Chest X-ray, AP view. Patient: 48 years old, sex F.
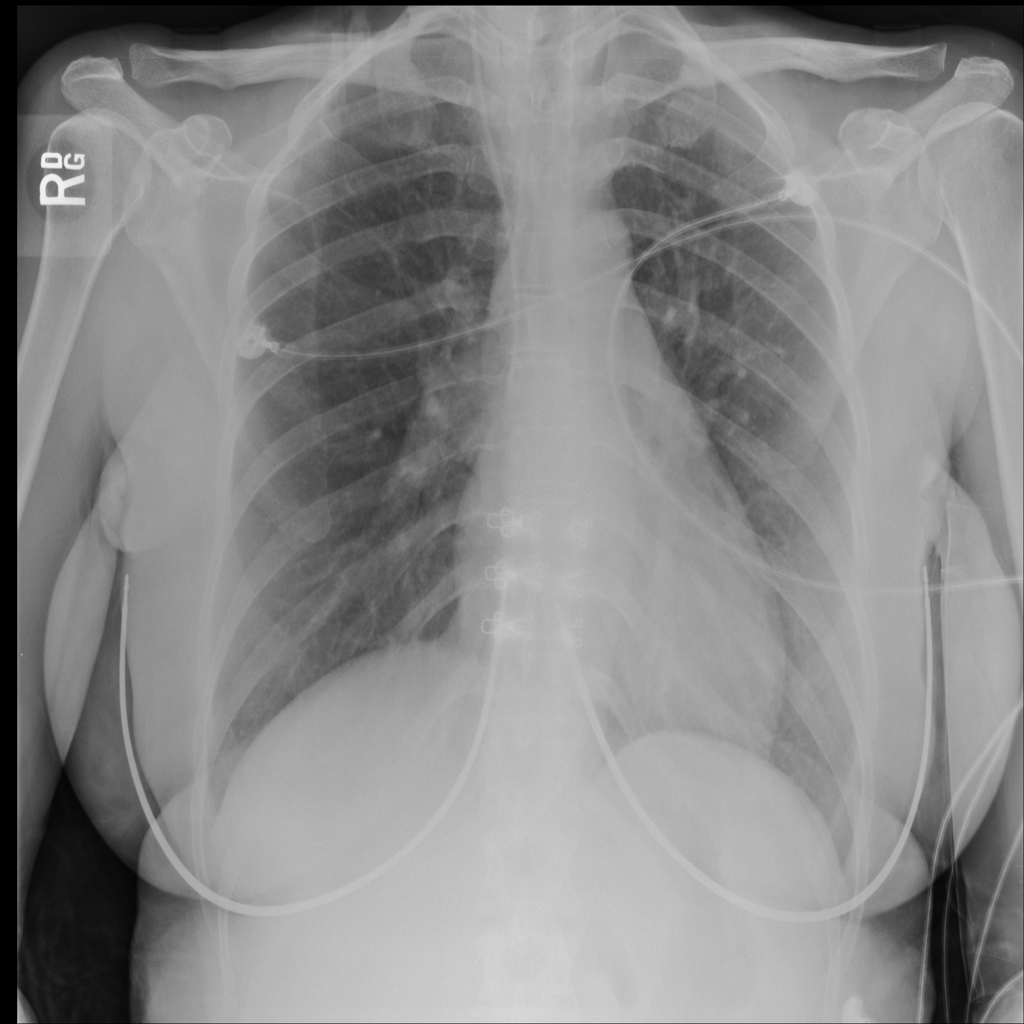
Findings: No Finding